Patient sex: M
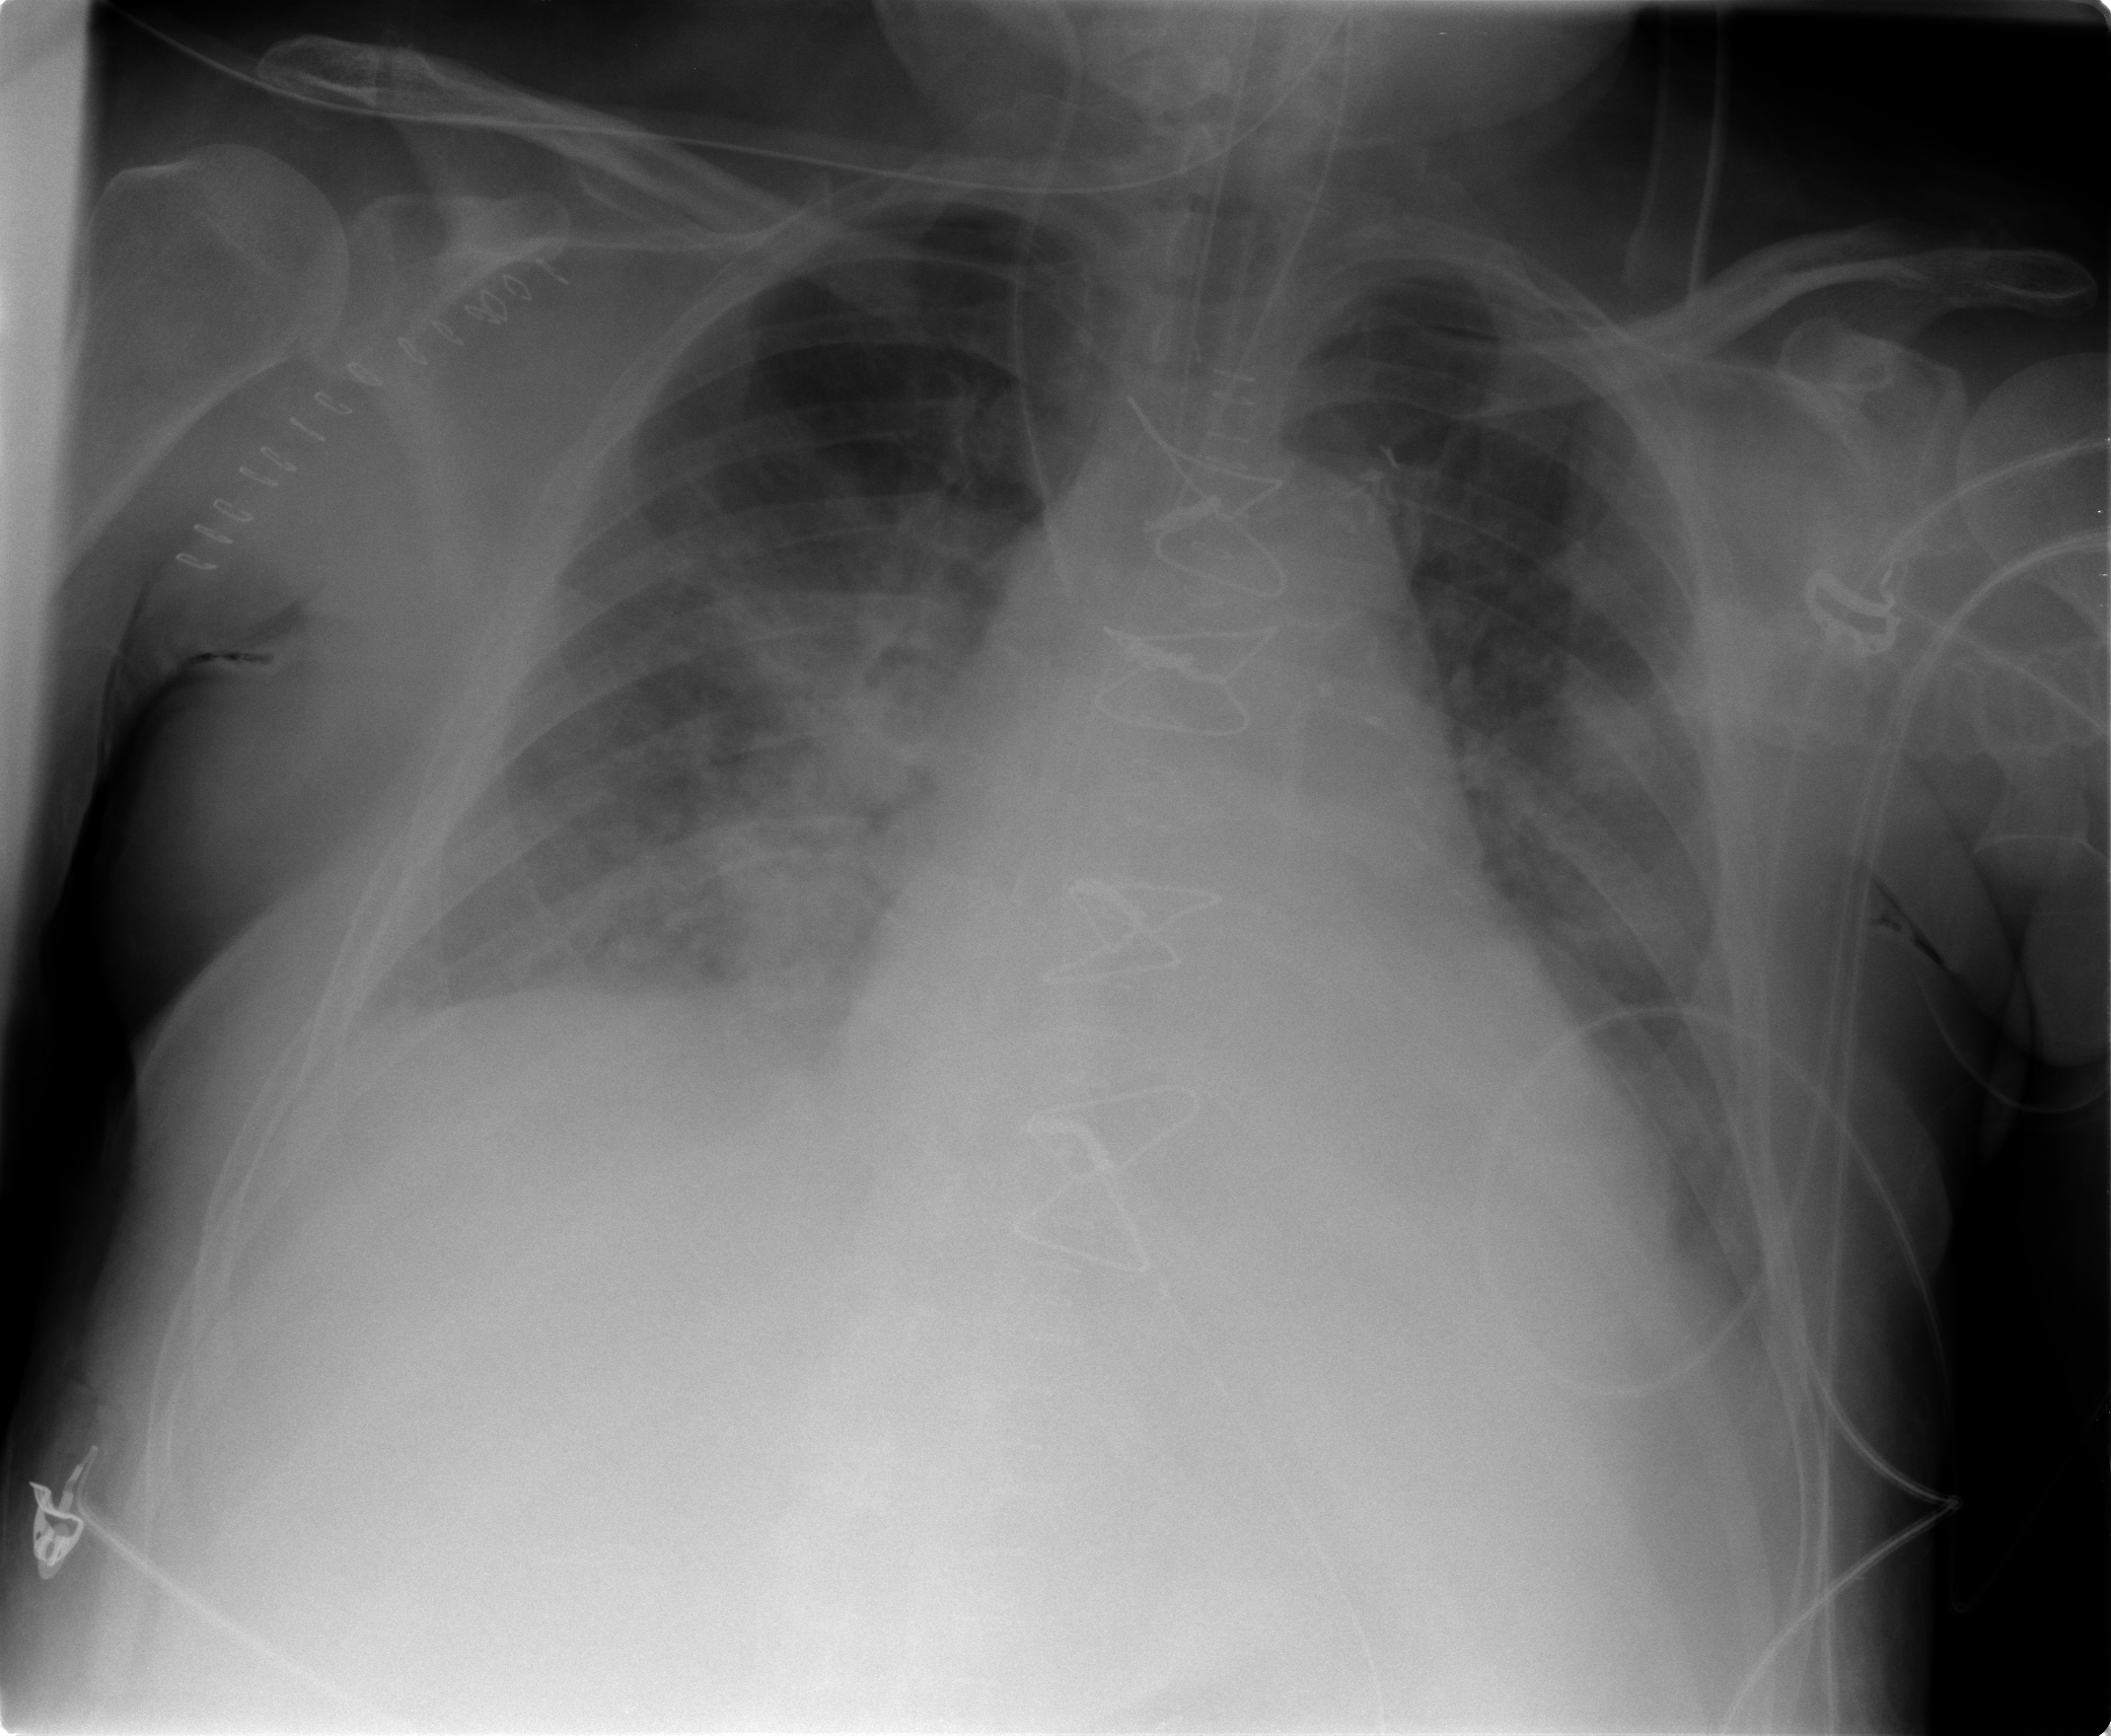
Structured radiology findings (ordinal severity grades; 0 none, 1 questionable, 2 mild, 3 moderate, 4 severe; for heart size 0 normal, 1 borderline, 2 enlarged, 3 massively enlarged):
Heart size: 2
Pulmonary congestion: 3
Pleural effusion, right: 0
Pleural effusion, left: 0
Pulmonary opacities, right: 2
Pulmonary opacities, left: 2
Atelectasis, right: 2
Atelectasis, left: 2